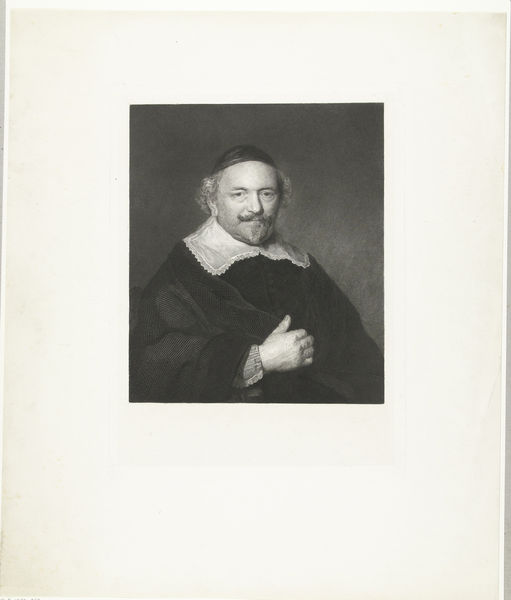
Titel: Portret van een man, vermoedelijk Augustijn Wtenbogaert (1577-1655)
Künstler: Johannes Arnoldus Boland
Standort: Amsterdam
Institution: Rijksmuseum
Schlagwörter: hat, priest, white, black, collar, face, gray, grey, hair, lace, nose, old, painting, portrait, robe, sleeve, gown, picture, hand, man, ear, head, baroque, eyes, light, black and white, gaze, texture, shadow, cap, realism, beard, curls, photo, italy, cape, italian, ears, fingers, shoulders, druck, contrast, goatee, photograph, photography, mustache, moustache, sleeves, cuff, white collar, papst, catholic, detailed, overcoat, italien, curly hair, direct, thumb, judge, kardinal, skull cap, tucked, portäts, porträts, pops, paps